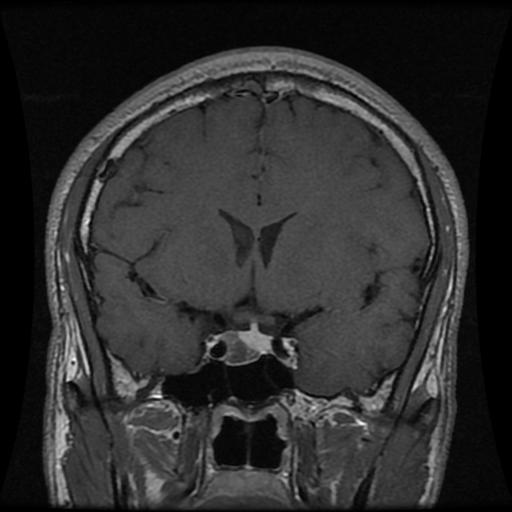
Label: pituitary